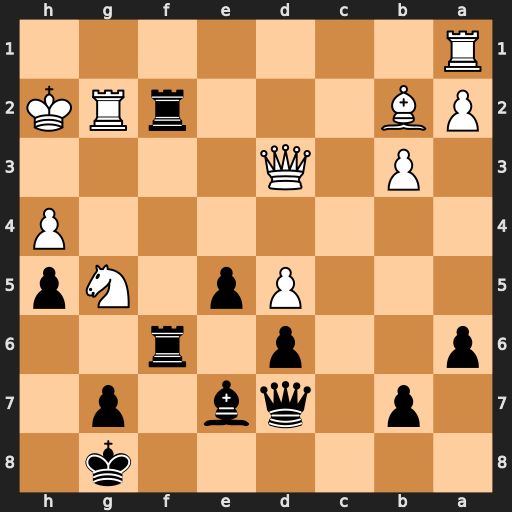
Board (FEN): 6k1/1p1qb1p1/p2p1r2/3Pp1Np/7P/1P1Q4/PB3rRK/R7
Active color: b
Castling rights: -
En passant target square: -
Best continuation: Rxg2+ Kxg2 Qg4+ Kh1 Qxh4+